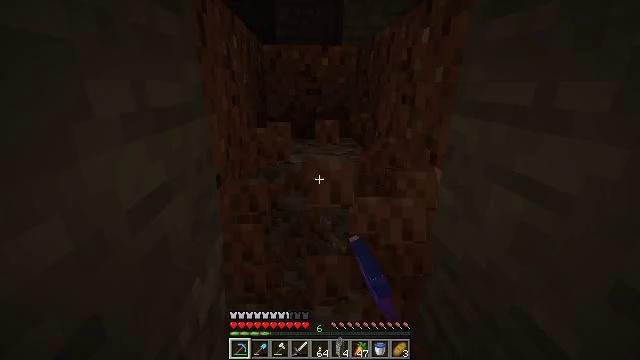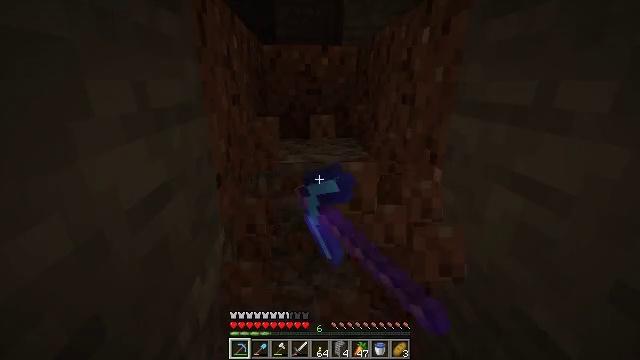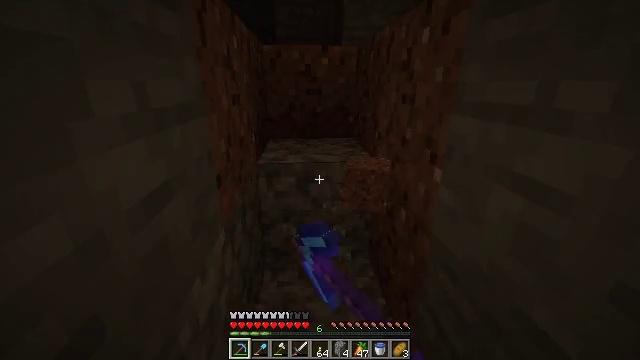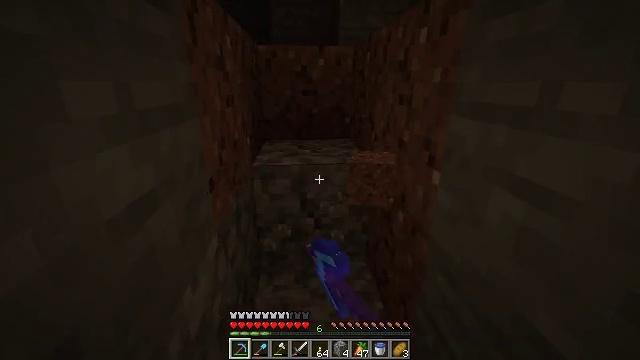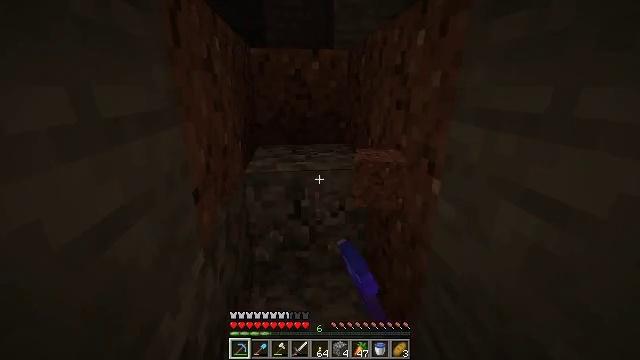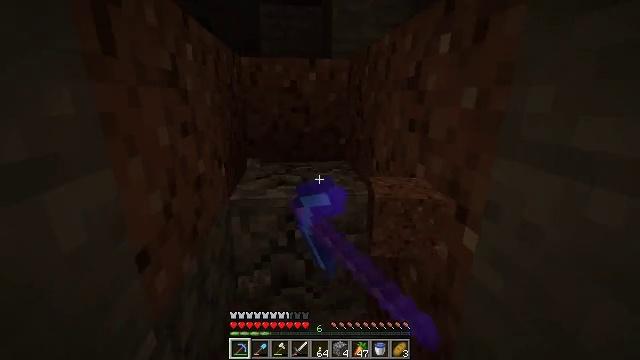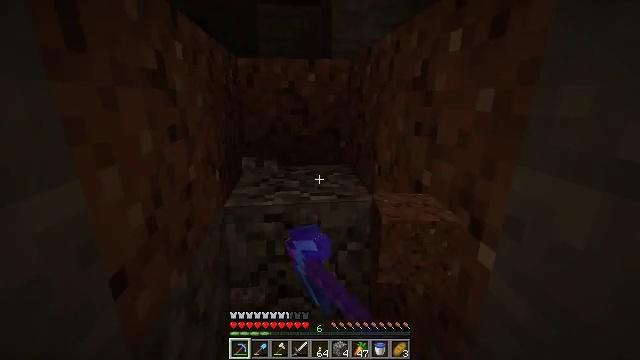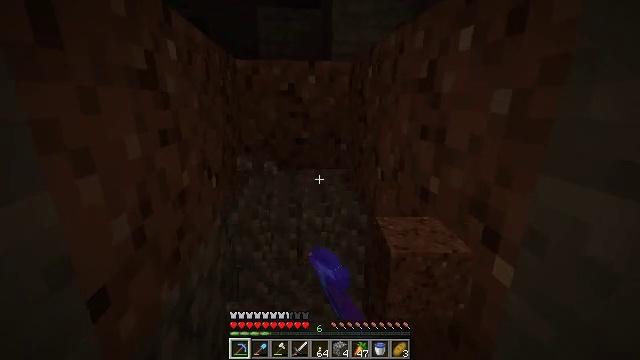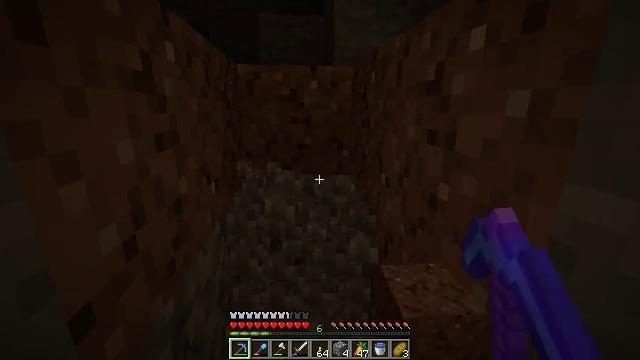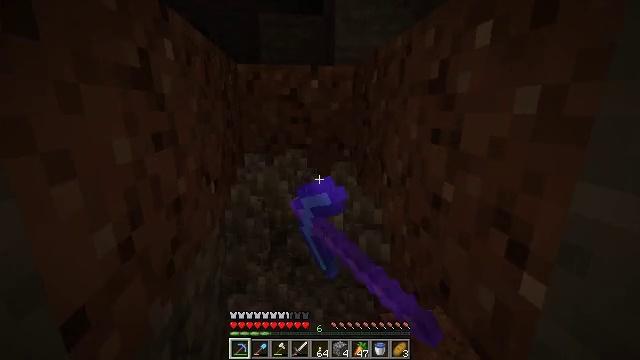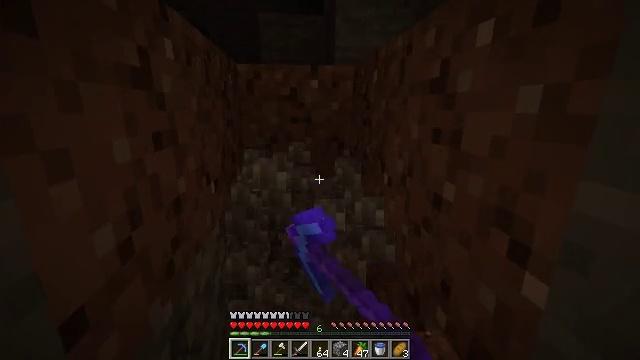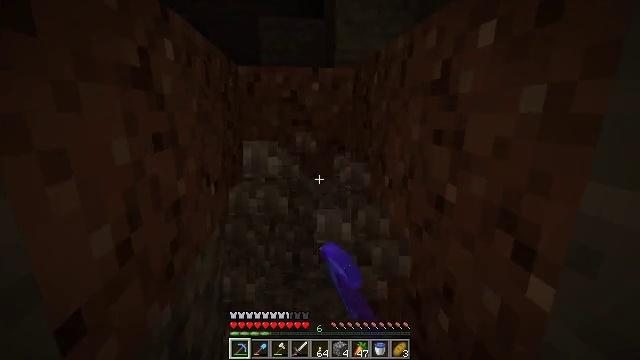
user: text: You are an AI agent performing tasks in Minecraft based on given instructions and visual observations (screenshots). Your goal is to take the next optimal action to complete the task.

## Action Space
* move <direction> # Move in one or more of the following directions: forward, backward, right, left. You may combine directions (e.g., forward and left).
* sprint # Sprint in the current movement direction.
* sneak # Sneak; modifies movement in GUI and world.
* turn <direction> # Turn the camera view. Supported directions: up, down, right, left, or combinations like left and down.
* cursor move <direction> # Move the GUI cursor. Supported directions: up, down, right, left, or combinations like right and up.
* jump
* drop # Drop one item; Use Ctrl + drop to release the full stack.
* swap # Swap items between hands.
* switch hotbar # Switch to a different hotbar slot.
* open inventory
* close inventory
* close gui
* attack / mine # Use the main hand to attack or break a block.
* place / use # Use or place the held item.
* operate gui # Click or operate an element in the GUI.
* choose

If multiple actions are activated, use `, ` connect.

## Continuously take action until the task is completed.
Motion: motion action
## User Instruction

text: Excavate some diorite.
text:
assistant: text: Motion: attack / mine
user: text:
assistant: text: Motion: attack / mine
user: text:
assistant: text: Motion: move forward, attack / mine
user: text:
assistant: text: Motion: move forward, turn right, attack / mine
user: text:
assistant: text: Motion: move forward, turn up, attack / mine
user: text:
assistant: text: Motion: attack / mine
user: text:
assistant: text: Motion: attack / mine
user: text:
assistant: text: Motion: turn up, attack / mine
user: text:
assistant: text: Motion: attack / mine
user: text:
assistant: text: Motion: attack / mine
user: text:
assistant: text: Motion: attack / mine
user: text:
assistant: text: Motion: attack / mine